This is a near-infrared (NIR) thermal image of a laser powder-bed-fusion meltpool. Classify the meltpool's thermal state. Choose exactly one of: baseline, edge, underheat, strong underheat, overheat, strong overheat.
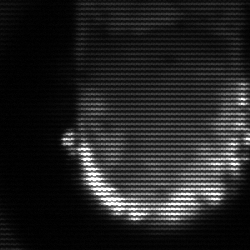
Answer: baseline